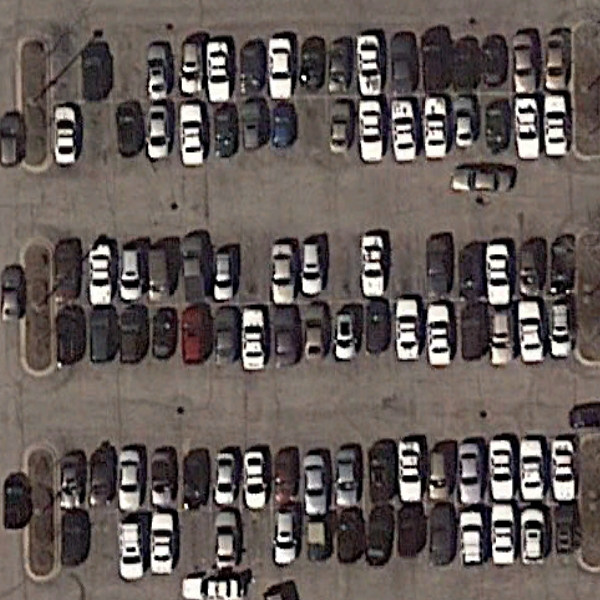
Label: Parking